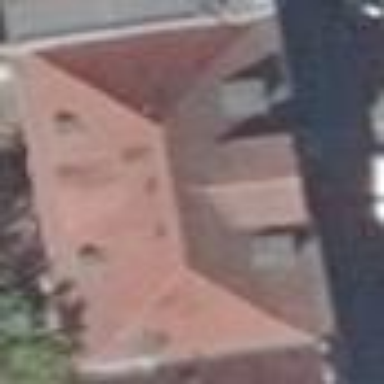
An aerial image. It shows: Historic baroque building with red roof tiles and hipped roof. The apartments in the building also have red exterior.